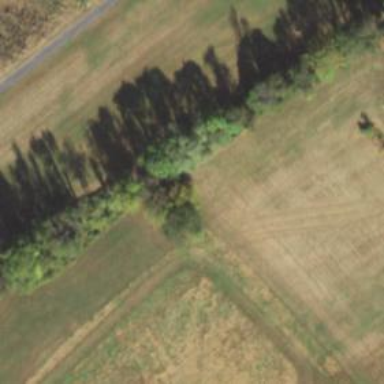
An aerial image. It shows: Row of trees in natural setting.